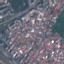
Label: Residential